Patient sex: M
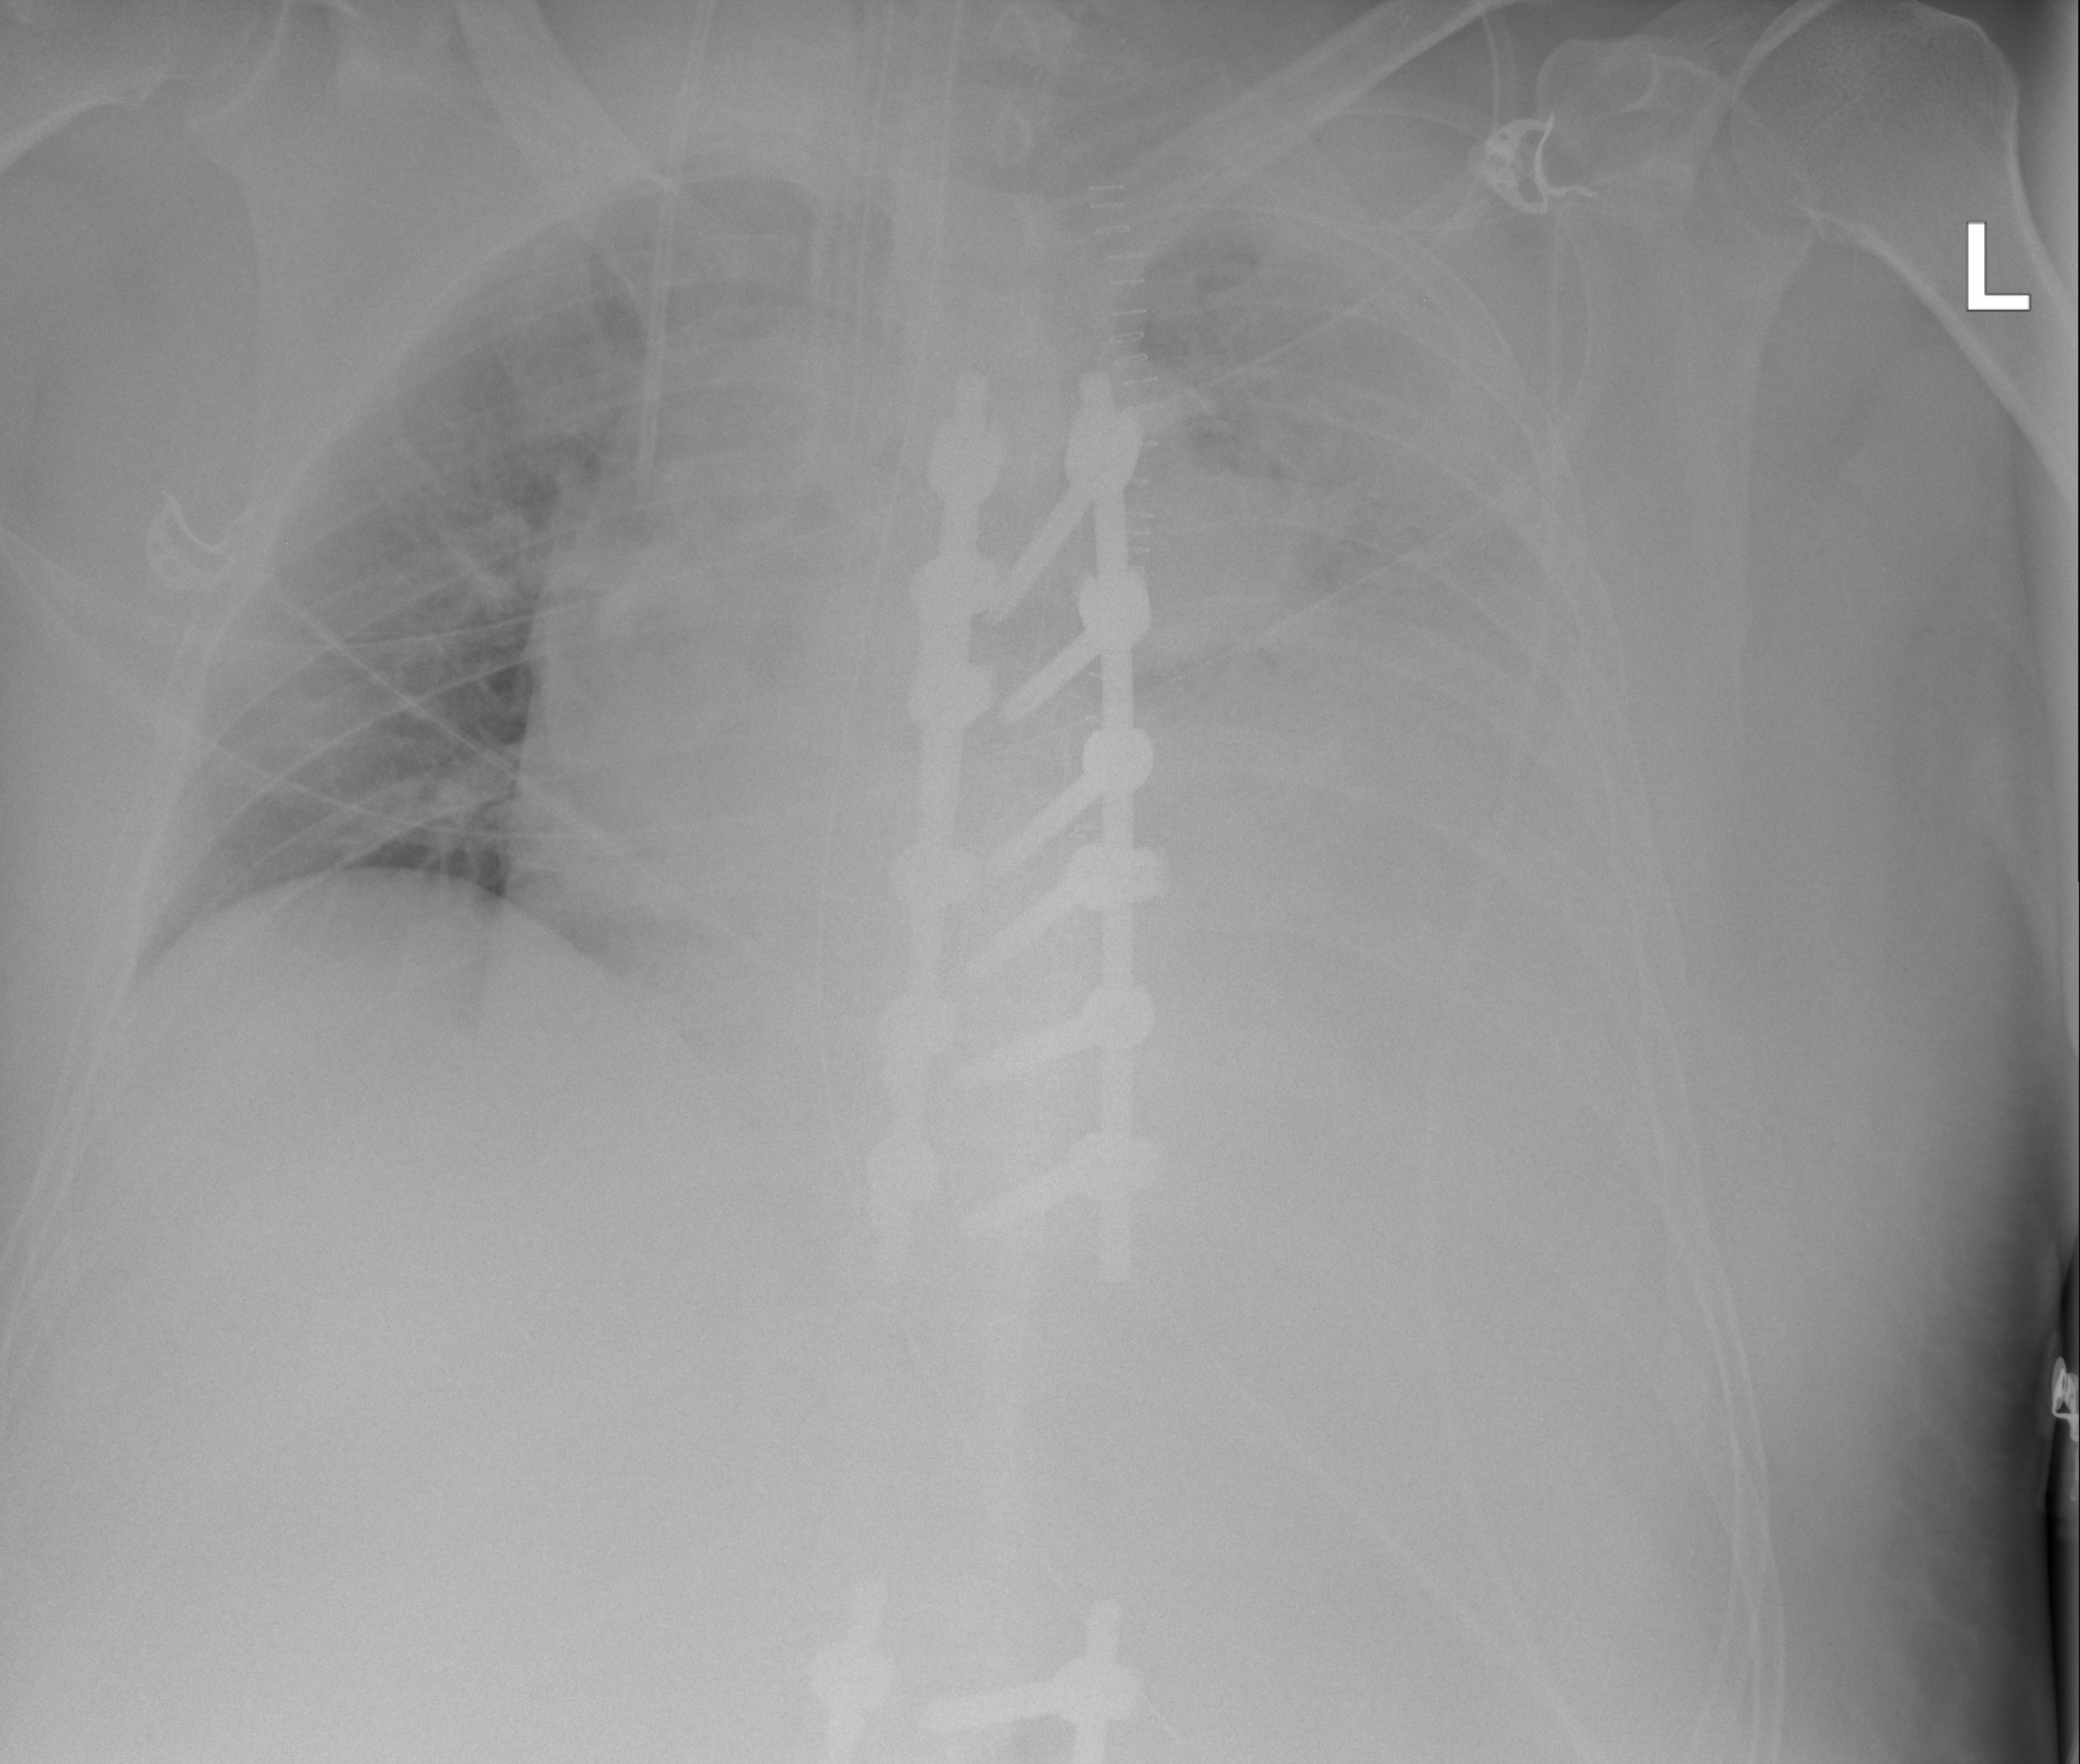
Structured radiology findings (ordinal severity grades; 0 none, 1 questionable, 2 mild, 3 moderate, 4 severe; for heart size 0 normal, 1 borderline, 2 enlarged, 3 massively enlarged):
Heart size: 2
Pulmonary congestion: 2
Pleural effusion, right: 0
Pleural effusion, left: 4
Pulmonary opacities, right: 2
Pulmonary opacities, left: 2
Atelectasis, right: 0
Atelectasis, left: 4